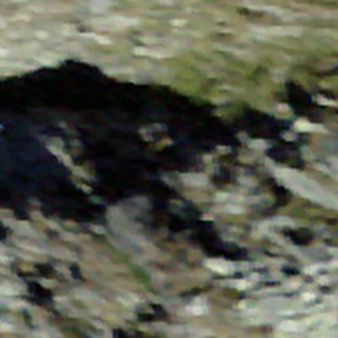
Label: other